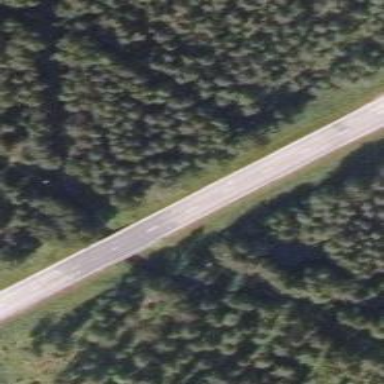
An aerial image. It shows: Bridge with asphalt surface carrying trunk highway.